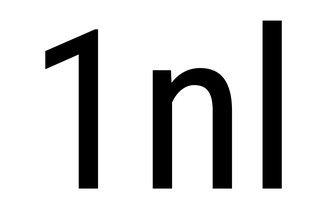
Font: Roboto_Condensed_Regular